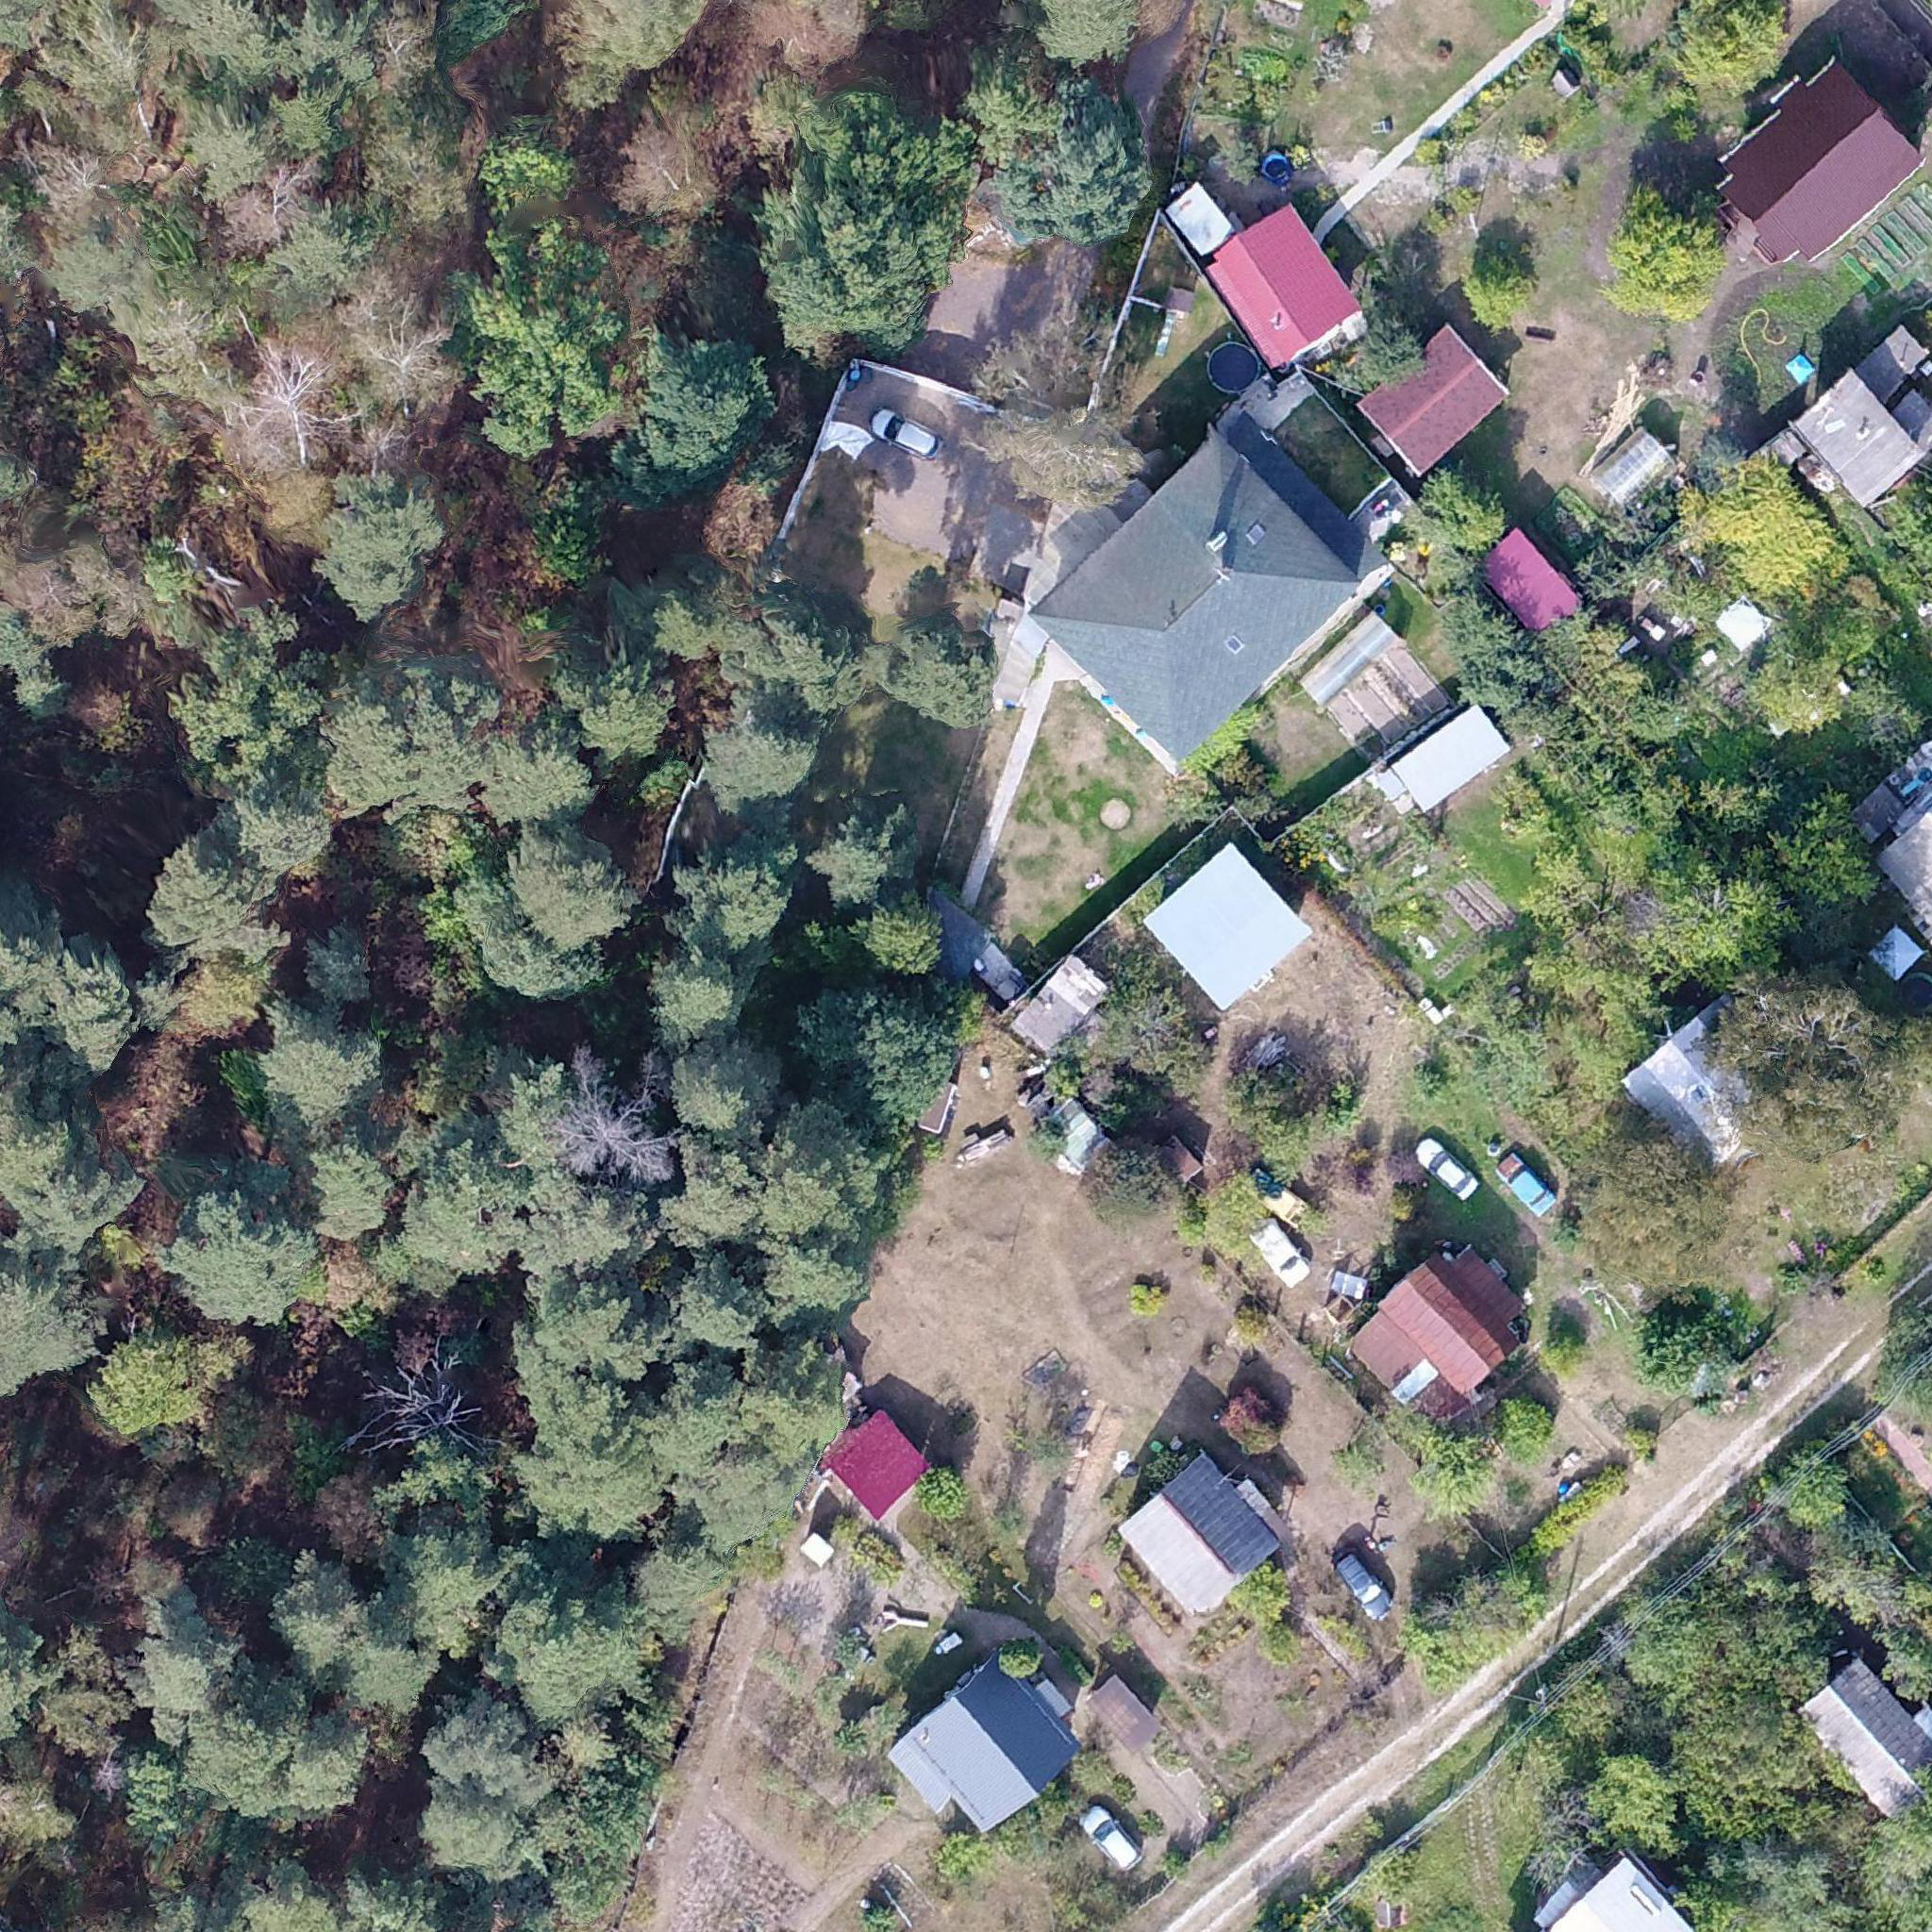
Biome: Sarmatic mixed forests